Question: hi programmers!
I deployed my project of winforms.It goes fine but while loading the form which contains crystals reports gives error like

I installed crystal report 9.0 but it still gives error.It occurs when i used this on another computer.
Any solutions .Please help me out.
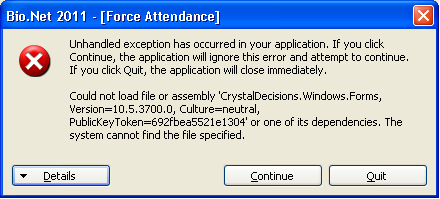
Answer: I think it looks like you need the CR2008 runtime available: <URL>
- - -
You can tell from the version number in the error message: 10.5.3700.0